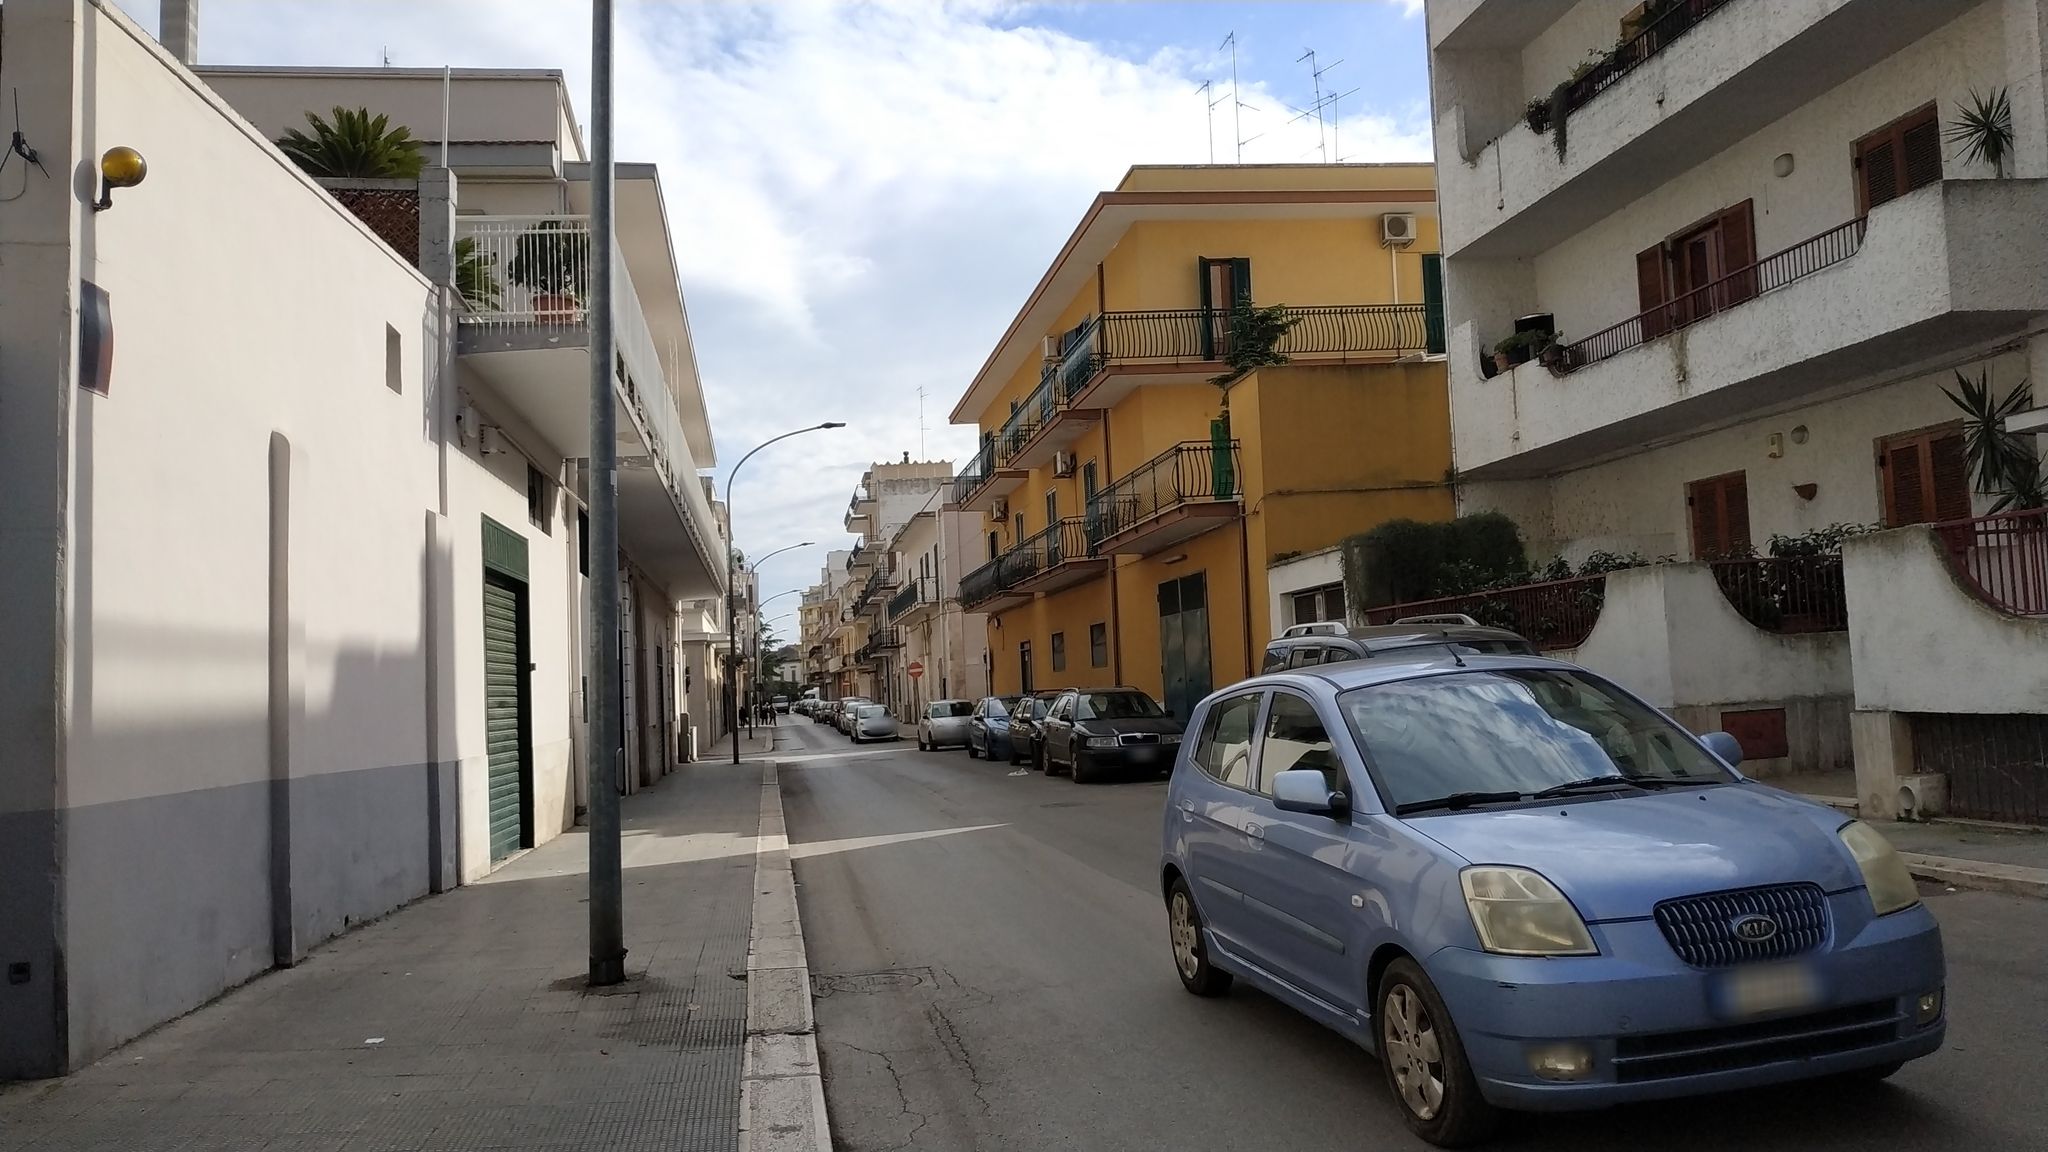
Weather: cloudy
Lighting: day
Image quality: good
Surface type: walking surface
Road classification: unclassified
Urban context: dense urban cluster
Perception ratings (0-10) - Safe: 2.14, Lively: 7.98, Beautiful: 5.05, Boring: 3.38, Depressing: 6.87, Wealthy: 2.26